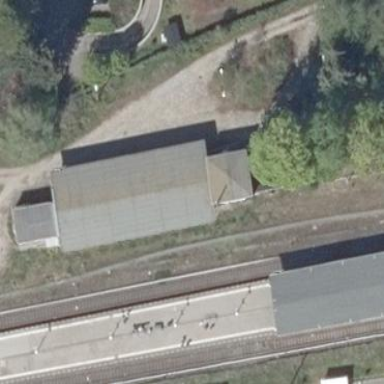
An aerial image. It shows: Transportation building with gabled roof.